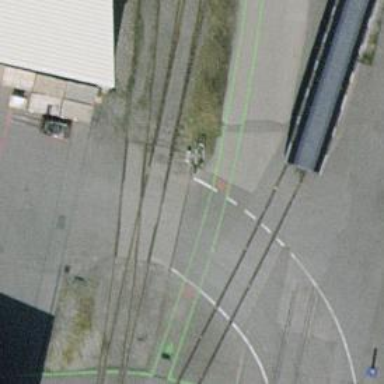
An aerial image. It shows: Level crossing along the railway.